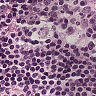
Metastatic tissue present: no